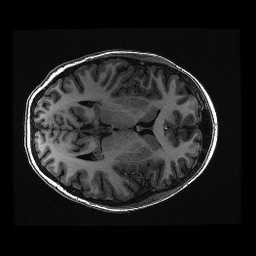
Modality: T1w
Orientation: axial
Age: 21
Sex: female
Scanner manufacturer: ge
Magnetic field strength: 3 T
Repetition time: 0.008848 s
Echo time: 0.003544 s